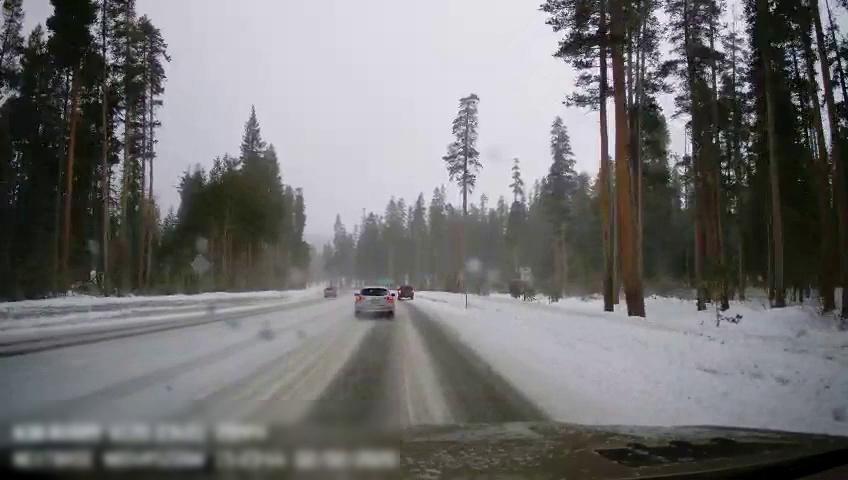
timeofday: Day
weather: Snowy
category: Drivable Space
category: Vehicles | SUV
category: Vehicles | Truck
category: Vehicles | Truck
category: Traffic | Signs